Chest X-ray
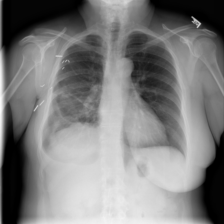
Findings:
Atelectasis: negative
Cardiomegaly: negative
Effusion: negative
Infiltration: negative
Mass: negative
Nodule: negative
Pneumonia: negative
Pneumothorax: negative
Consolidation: negative
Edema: negative
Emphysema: negative
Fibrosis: negative
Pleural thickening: negative
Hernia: negative